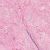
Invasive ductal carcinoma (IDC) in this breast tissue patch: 0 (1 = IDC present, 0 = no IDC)